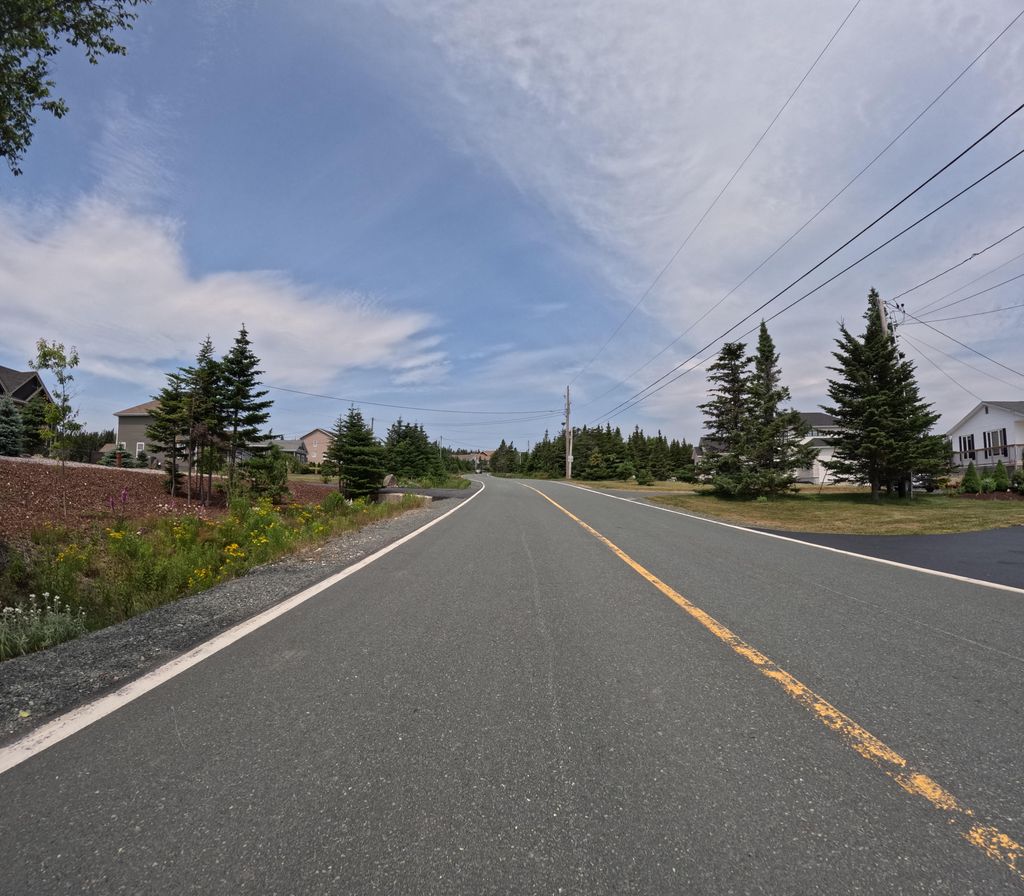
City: st_johns